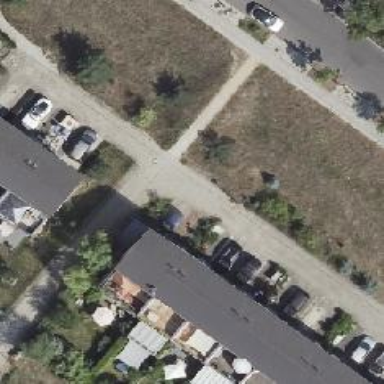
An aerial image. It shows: Living street where parking is not allowed on both sides.